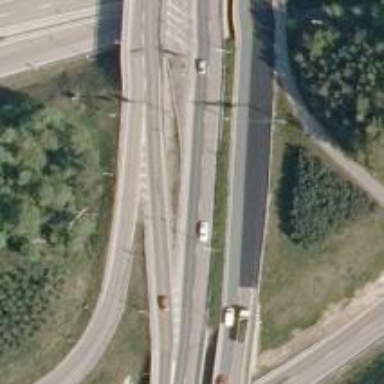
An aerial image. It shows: Trunk link highway with asphalt surface.